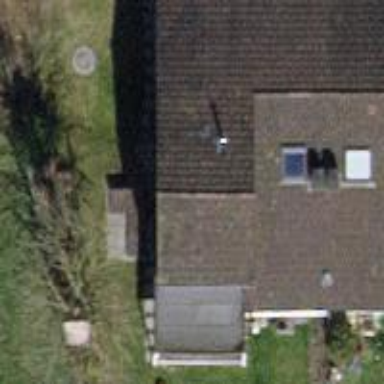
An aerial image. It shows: Building with tiled roof.